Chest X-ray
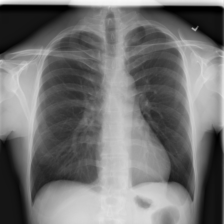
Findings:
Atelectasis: negative
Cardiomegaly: negative
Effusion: negative
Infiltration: negative
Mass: negative
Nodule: negative
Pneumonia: negative
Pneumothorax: negative
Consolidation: negative
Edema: negative
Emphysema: negative
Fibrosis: negative
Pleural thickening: negative
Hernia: negative